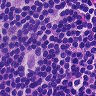
Metastatic tissue present: no